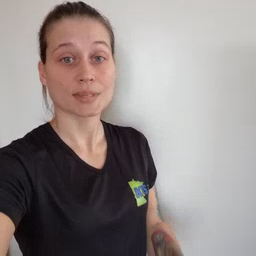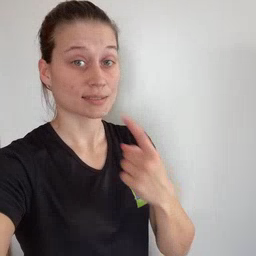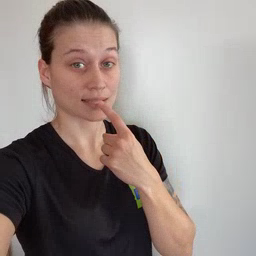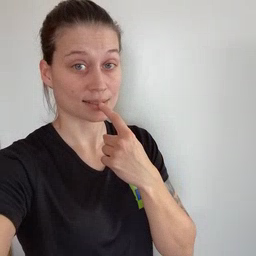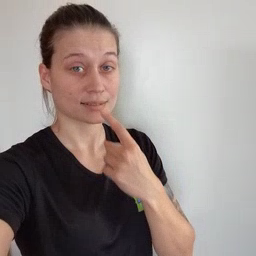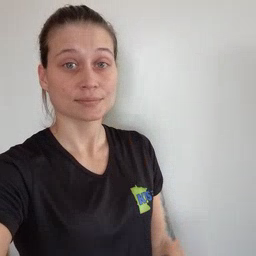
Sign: tongue